Question: I'm working on a custom geometry library adapted to Quartz Composer and trying to draw some concave polygons in a Plug In.
I implemented the poly2tri library, so the user can choose to triangulate or not, but it's not suitable for a per-frame polygon transformations rendering.
I'm a noob in OpenGL and I've been reading and testing a lot, about stencil buffer and odd/even operations, but even code that seem to work for other people, doesn't work for me.
The render context is a CGLContextObj, and I'm working on a MacBook Pro Retina Display, with NVidia GEForce GT650. I read that all configurations don't have stencil buffers, but it look like it works sometimes, though not as I would like it to.
I was wondering if someone with the same kind of config was using a code that works and could take a look at my code. In particular, I'm curious too about the number of passes requested, according to the number of vertices or "convexity defects" I guess...
I took my infos from :
- <URL>
... but still not clear...
Here is my code (one of them in fact, as I tested so much configurations) and a picture of the result. Actually I use to put the actual rendering in a method called for each polygon, but I rewrote it to be much clear :
---
In fact I understood that I have to draw each triangle, in order to invert the bit value in the stencil buffer. So I rewrote my code into this :
'''
CGLContextObj cgl_ctx = [context CGLContextObj];
CGLLockContext(cgl_ctx);
GLenum error;
if(cgl_ctx == NULL)
return NO;
glPushAttrib(GL_ALL_ATTRIB_BITS);
glPushClientAttrib(GL_CLIENT_ALL_ATTRIB_BITS);
glEnable(GL_BLEND);
glBlendFunc(GL_SRC_ALPHA, GL_ONE_MINUS_SRC_ALPHA);
glDisable(GL_CULL_FACE);
glClear(GL_STENCIL_BUFFER_BIT);
glClearStencil(0);
glEnable(GL_STENCIL_TEST);
glStencilOp(GL_INVERT, GL_INVERT, GL_INVERT);
glStencilFunc(GL_ALWAYS, 1, 1);
glColorMask(GL_FALSE, GL_FALSE, GL_FALSE, GL_FALSE);
// glColor4d(1., 1., 1., 1.); ----> does it make sense ?
glBegin(GL_TRIANGLE_FAN); {
for (int i = 1; i < [vertices count] - 1; i++) {
// Allways drawing the first vertex
glVertex2d([[[vertices objectAtIndex:0] objectAtIndex:0] doubleValue], [[[vertices objectAtIndex:0] objectAtIndex:1] doubleValue]);
// Then two others to make a triangle
glVertex2d([[[vertices objectAtIndex:i] objectAtIndex:0] doubleValue], [[[vertices objectAtIndex:i] objectAtIndex:1] doubleValue]);
glVertex2d([[[vertices objectAtIndex:i+1] objectAtIndex:0] doubleValue], [[[vertices objectAtIndex:i+1] objectAtIndex:1] doubleValue]);
}
}
glEnd();
glStencilOp(GL_ZERO, GL_ZERO, GL_ZERO);
glStencilFunc(GL_EQUAL, 1, 1);
glColorMask(GL_TRUE, GL_TRUE, GL_TRUE, GL_TRUE);
glColor4d(1., 0., 0., 0.5);
glBegin(GL_TRIANGLE_FAN); {
for (id vertex in vertices) {
glVertex2d([[vertex objectAtIndex:0] doubleValue], [[vertex objectAtIndex:1] doubleValue]);
}
glVertex2d([[[vertices objectAtIndex:0] objectAtIndex:0] doubleValue], [[[vertices objectAtIndex:0] objectAtIndex:1] doubleValue]);
}
glEnd();
glDisable (GL_STENCIL_TEST);
glDisable(GL_BLEND);
glPopClientAttrib();
glPopAttrib();
if((error = glGetError()))
NSLog(@"OpenGL error %04X", error);
CGLUnlockContext(cgl_ctx);
return (error ? NO : YES);
'''
But it still doesn't work. Here is my result and the link to the original image and the explanation.
<URL>

In fact, the context enabled by Quartz Composer . It seems impossible to render directly in OpenGL with the stencil buffer.
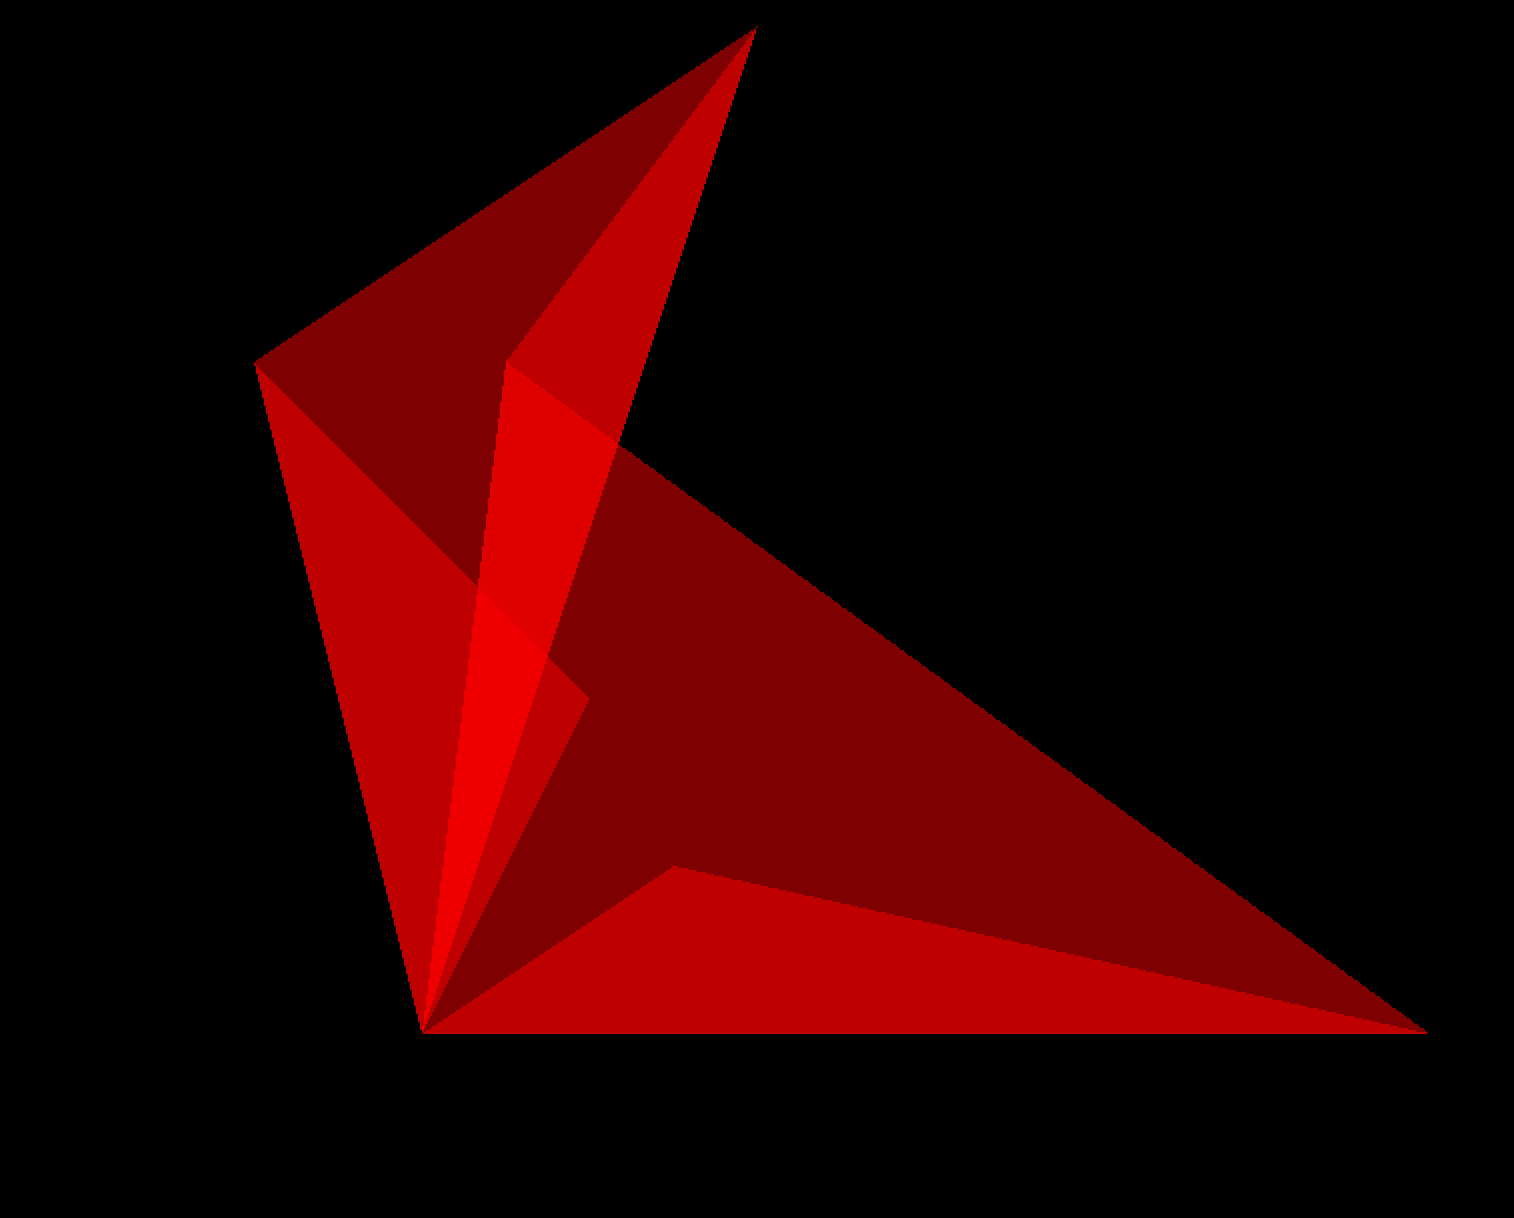
Answer: '''
...
glClearStencil(0);
...
'''
Be aware that <URL> just sets a bit of state and doesn't actually clear the stencil buffer.
Try adding a 'glClear( GL_STENCIL_BUFFER_BIT )' somewhere before each polygon.
Like this:
'''
#include <GL/glut.h>
#include <glm/glm.hpp>
#include <glm/gtc/type_ptr.hpp>
#include <vector>
std::vector< glm::vec2 > pts;
bool leftHeld = true;
glm::vec2* dragPt = NULL;
void mouse( int button, int state, int x, int y )
{
glm::vec2 pt( x, glutGet( GLUT_WINDOW_HEIGHT ) - y );
// left mouse button starts dragging a point
dragPt = NULL;
leftHeld = false;
if( button == GLUT_LEFT_BUTTON && state == GLUT_DOWN )
{
leftHeld = true;
size_t minIdx = 0;
for( size_t i = 0; i < pts.size(); ++i )
{
float newDist = glm::distance( pt, pts[ i ] );
float oldDist = glm::distance( pt, pts[ minIdx ] );
if( newDist <= oldDist && newDist < 15.0f )
{
minIdx = i;
dragPt = &pts[ minIdx ];
}
}
}
// middle mouse button clears all points
if( button == GLUT_MIDDLE_BUTTON && state == GLUT_UP )
{
pts.clear();
}
// right mouse button adds a point
if( button == GLUT_RIGHT_BUTTON && state == GLUT_UP )
{
pts.push_back( pt );
}
glutPostRedisplay();
}
void motion( int x, int y )
{
glm::vec2 pt( x, glutGet( GLUT_WINDOW_HEIGHT ) - y );
if( dragPt && leftHeld )
{
*dragPt = pt;
glutPostRedisplay();
}
}
void glLine( const std::vector< glm::vec2 >& line, GLenum mode )
{
glBegin( mode );
for( size_t i = 0; i < line.size(); ++i )
{
glVertex2f( line[i].x, line[i].y );
}
glEnd();
}
void display()
{
glClear( GL_COLOR_BUFFER_BIT | GL_DEPTH_BUFFER_BIT );
glMatrixMode( GL_PROJECTION );
glLoadIdentity();
double w = glutGet( GLUT_WINDOW_WIDTH );
double h = glutGet( GLUT_WINDOW_HEIGHT );
glOrtho( 0, w, 0, h, -1, 1 );
glMatrixMode( GL_MODELVIEW );
glLoadIdentity();
// draw polygon
glClear( GL_STENCIL_BUFFER_BIT );
{
// fill stencil buffer
glEnable( GL_STENCIL_TEST );
glColorMask( GL_FALSE,GL_FALSE,GL_FALSE,GL_FALSE );
glStencilOp( GL_KEEP, GL_KEEP, GL_INVERT );
glStencilFunc( GL_ALWAYS, 0x1, 0x1 );
glBegin( GL_TRIANGLES );
for( size_t i = 1; i+1 < pts.size(); ++i )
{
glVertex2fv( glm::value_ptr( pts[ 0 ] ) );
glVertex2fv( glm::value_ptr( pts[ i ] ) );
glVertex2fv( glm::value_ptr( pts[ i+1 ] ) );
}
glEnd();
// fill color buffer
glColor3ub( 0, 128, 0 );
glColorMask( GL_TRUE, GL_TRUE, GL_TRUE, GL_TRUE );
glStencilFunc( GL_EQUAL, 0x1, 0x1 );
glBegin( GL_TRIANGLES );
for( size_t i = 1; i+1 < pts.size(); ++i )
{
glVertex2fv( glm::value_ptr( pts[ 0 ] ) );
glVertex2fv( glm::value_ptr( pts[ i ] ) );
glVertex2fv( glm::value_ptr( pts[ i+1 ] ) );
}
glEnd();
glDisable( GL_STENCIL_TEST );
}
// draw polygon boundary
glLineWidth( 1 );
glColor3ub( 255, 255, 255 );
glLine( pts, GL_LINE_LOOP );
// draw vertexes
glPointSize( 9 );
glColor3ub( 255, 0, 0 );
glLine( pts, GL_POINTS );
glutSwapBuffers();
}
int main( int argc, char **argv )
{
glutInit( &argc, argv );
glutInitDisplayMode( GLUT_RGBA | GLUT_DEPTH | GLUT_DOUBLE | GLUT_STENCIL );
glutInitWindowSize( 640, 480 );
glutCreateWindow( "GLUT" );
glutMouseFunc( mouse );
glutMotionFunc( motion );
glutDisplayFunc( display );
glutMainLoop();
return 0;
}
'''